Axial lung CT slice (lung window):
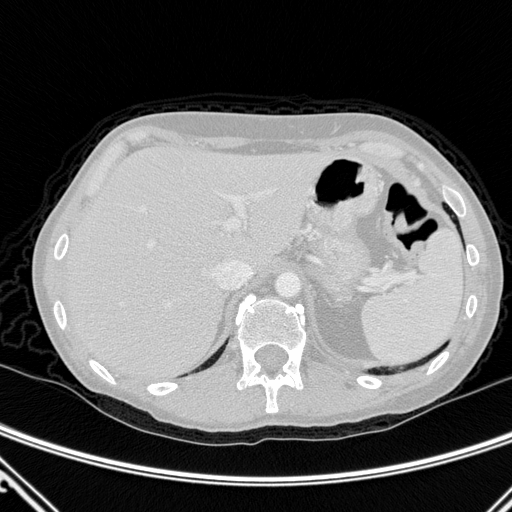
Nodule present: no